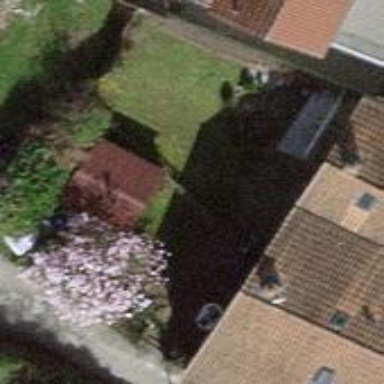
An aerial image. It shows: Garden surrounded by fence.